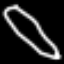
Label: pencil